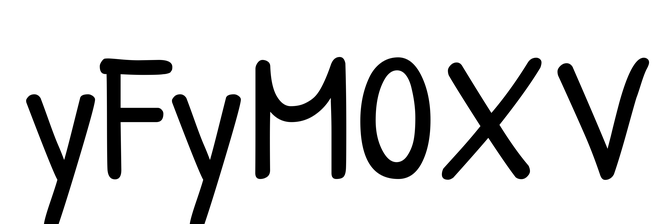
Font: PatrickHand-Regular